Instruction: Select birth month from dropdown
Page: traveler
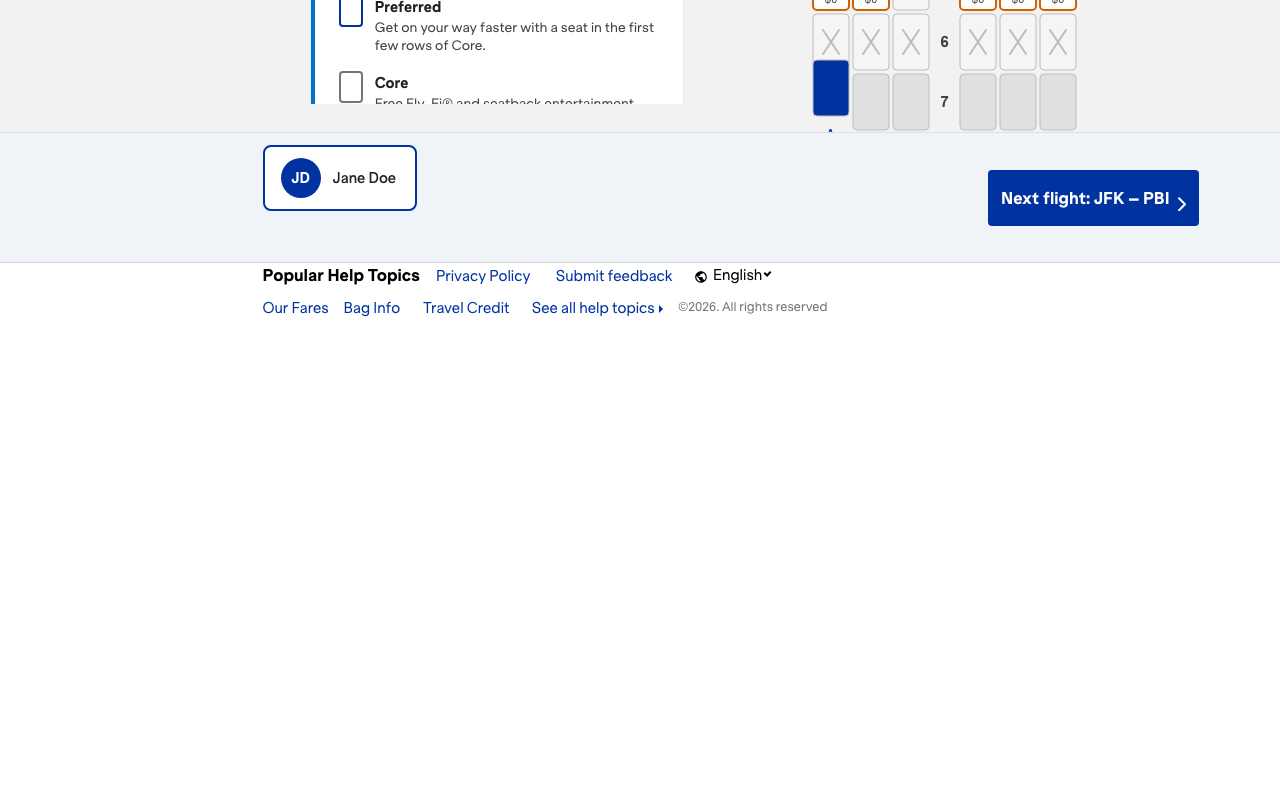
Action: click